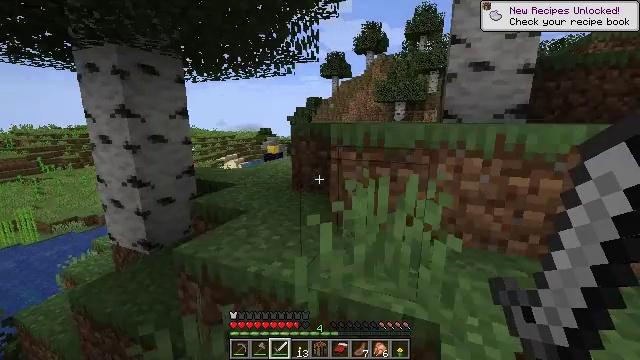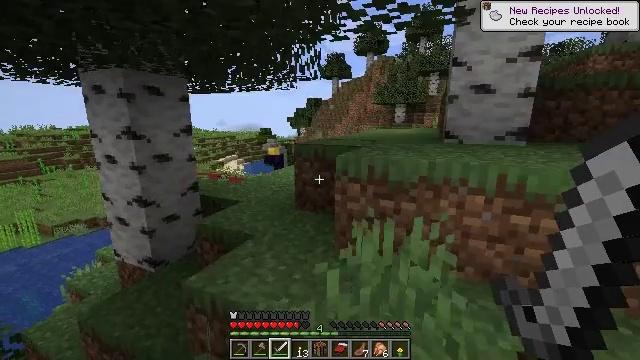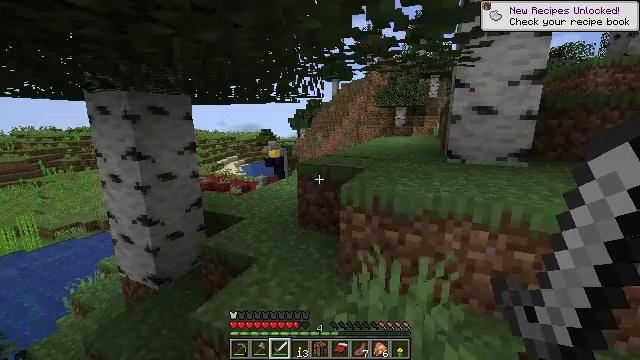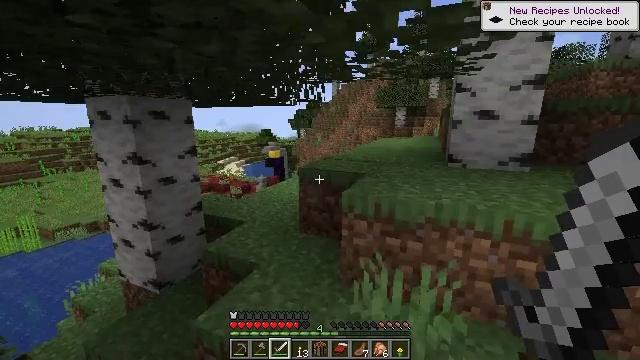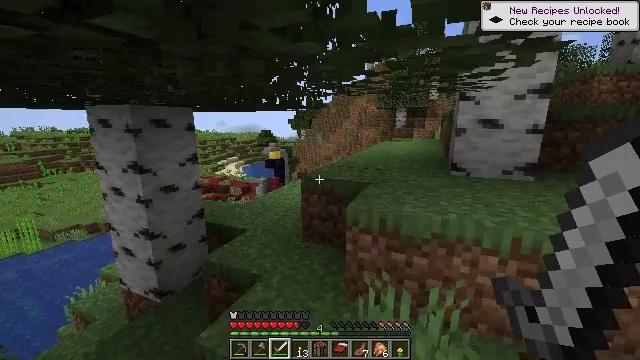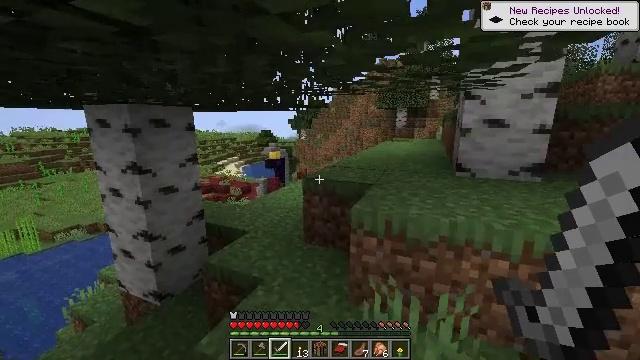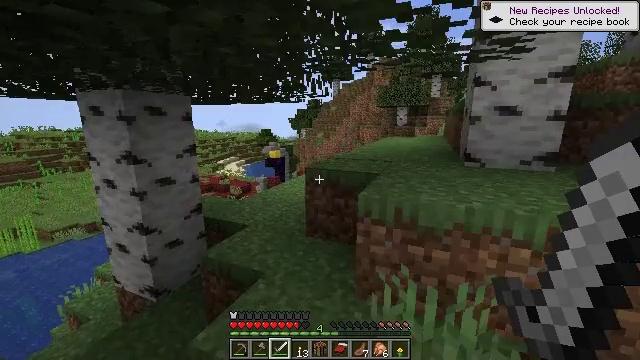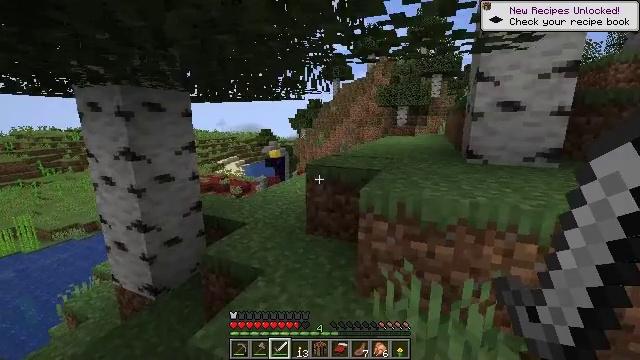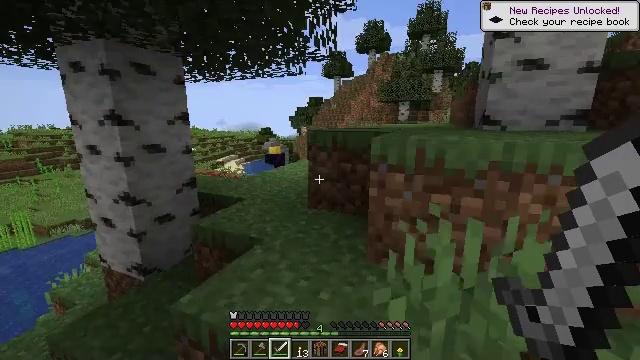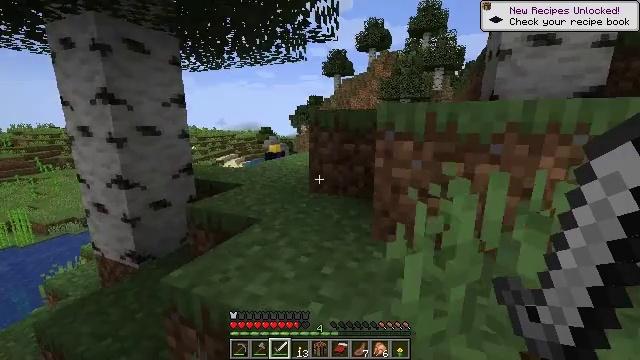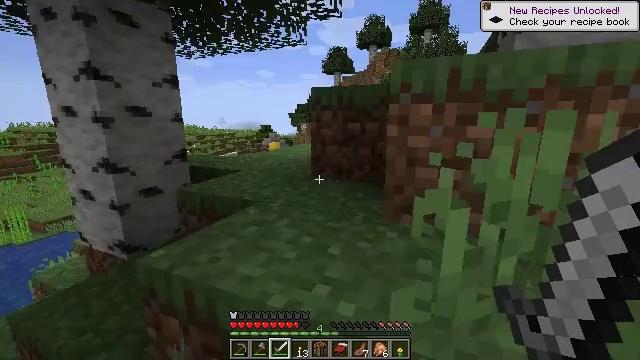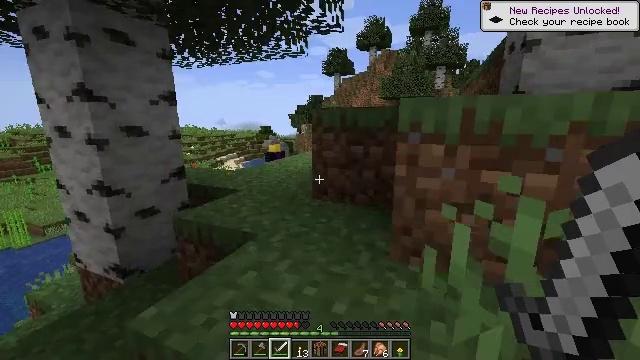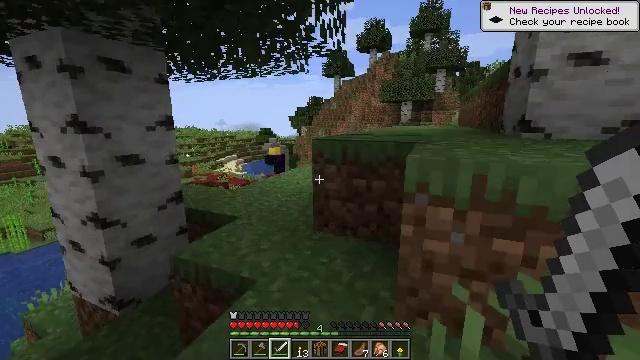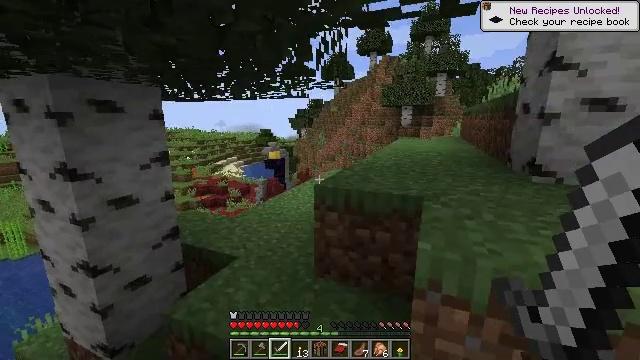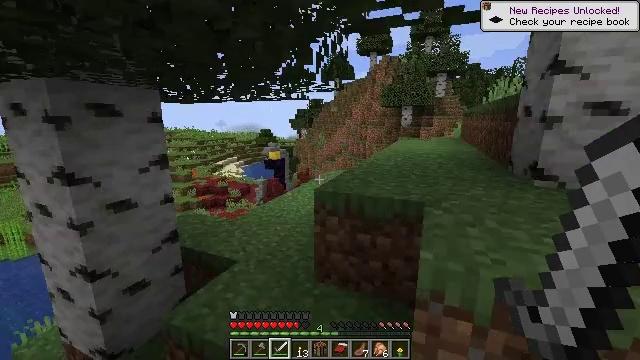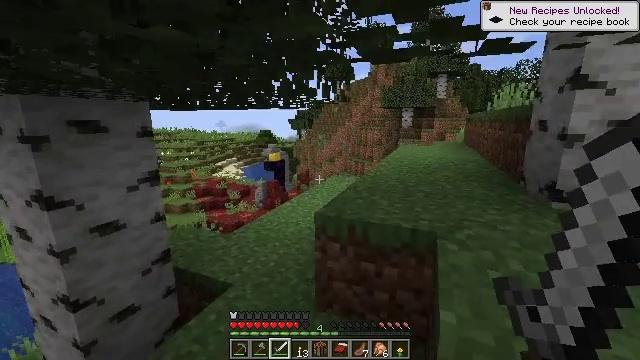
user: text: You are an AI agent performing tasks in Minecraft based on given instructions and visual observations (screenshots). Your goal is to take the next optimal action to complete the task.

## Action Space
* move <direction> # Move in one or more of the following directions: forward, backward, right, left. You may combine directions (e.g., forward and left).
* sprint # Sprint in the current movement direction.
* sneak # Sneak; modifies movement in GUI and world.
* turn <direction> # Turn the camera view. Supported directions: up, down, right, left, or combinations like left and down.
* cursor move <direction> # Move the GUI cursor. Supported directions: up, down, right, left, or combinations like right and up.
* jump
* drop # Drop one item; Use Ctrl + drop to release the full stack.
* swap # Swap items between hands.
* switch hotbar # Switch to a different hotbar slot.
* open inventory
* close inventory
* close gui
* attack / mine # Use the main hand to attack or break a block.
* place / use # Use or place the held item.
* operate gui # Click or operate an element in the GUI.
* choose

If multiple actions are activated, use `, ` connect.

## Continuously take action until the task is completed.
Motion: motion action
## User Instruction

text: Drop a bow.
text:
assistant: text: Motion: move forward, jump
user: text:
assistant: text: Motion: move forward, jump
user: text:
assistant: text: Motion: move forward, jump
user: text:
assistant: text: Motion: move forward, jump
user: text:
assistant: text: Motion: move forward
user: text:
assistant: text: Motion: move forward
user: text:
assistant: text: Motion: move forward
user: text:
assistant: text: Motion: move forward
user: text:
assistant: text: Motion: move forward
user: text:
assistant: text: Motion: move forward
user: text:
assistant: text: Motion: move forward, jump
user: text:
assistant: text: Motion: move forward, jump
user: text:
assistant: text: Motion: move forward, jump
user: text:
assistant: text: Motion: move forward, jump
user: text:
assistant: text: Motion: move forward
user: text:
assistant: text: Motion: move forward
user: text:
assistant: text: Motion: move forward
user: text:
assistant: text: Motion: move forward
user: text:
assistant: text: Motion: move forward
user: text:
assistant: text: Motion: move forward
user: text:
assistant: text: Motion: move forward
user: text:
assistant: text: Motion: move forward
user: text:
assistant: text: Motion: move forward
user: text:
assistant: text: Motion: move forward
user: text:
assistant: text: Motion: move forward
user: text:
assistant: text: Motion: move forward, sprint
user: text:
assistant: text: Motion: move forward, sprint
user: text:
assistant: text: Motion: move forward, sprint, turn left and down
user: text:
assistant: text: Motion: move forward, sprint, turn left and down
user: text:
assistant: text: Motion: move forward